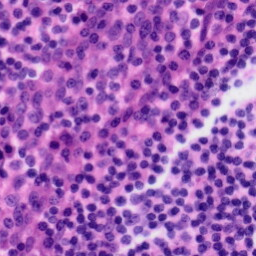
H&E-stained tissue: Tonsil